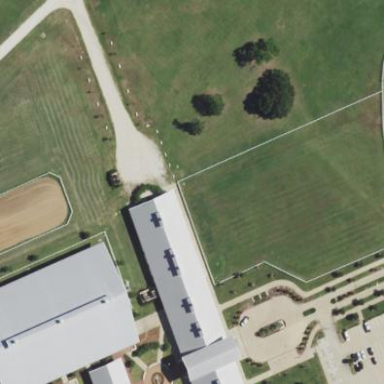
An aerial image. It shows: Equestrian pitch for leisure land sports.